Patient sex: F
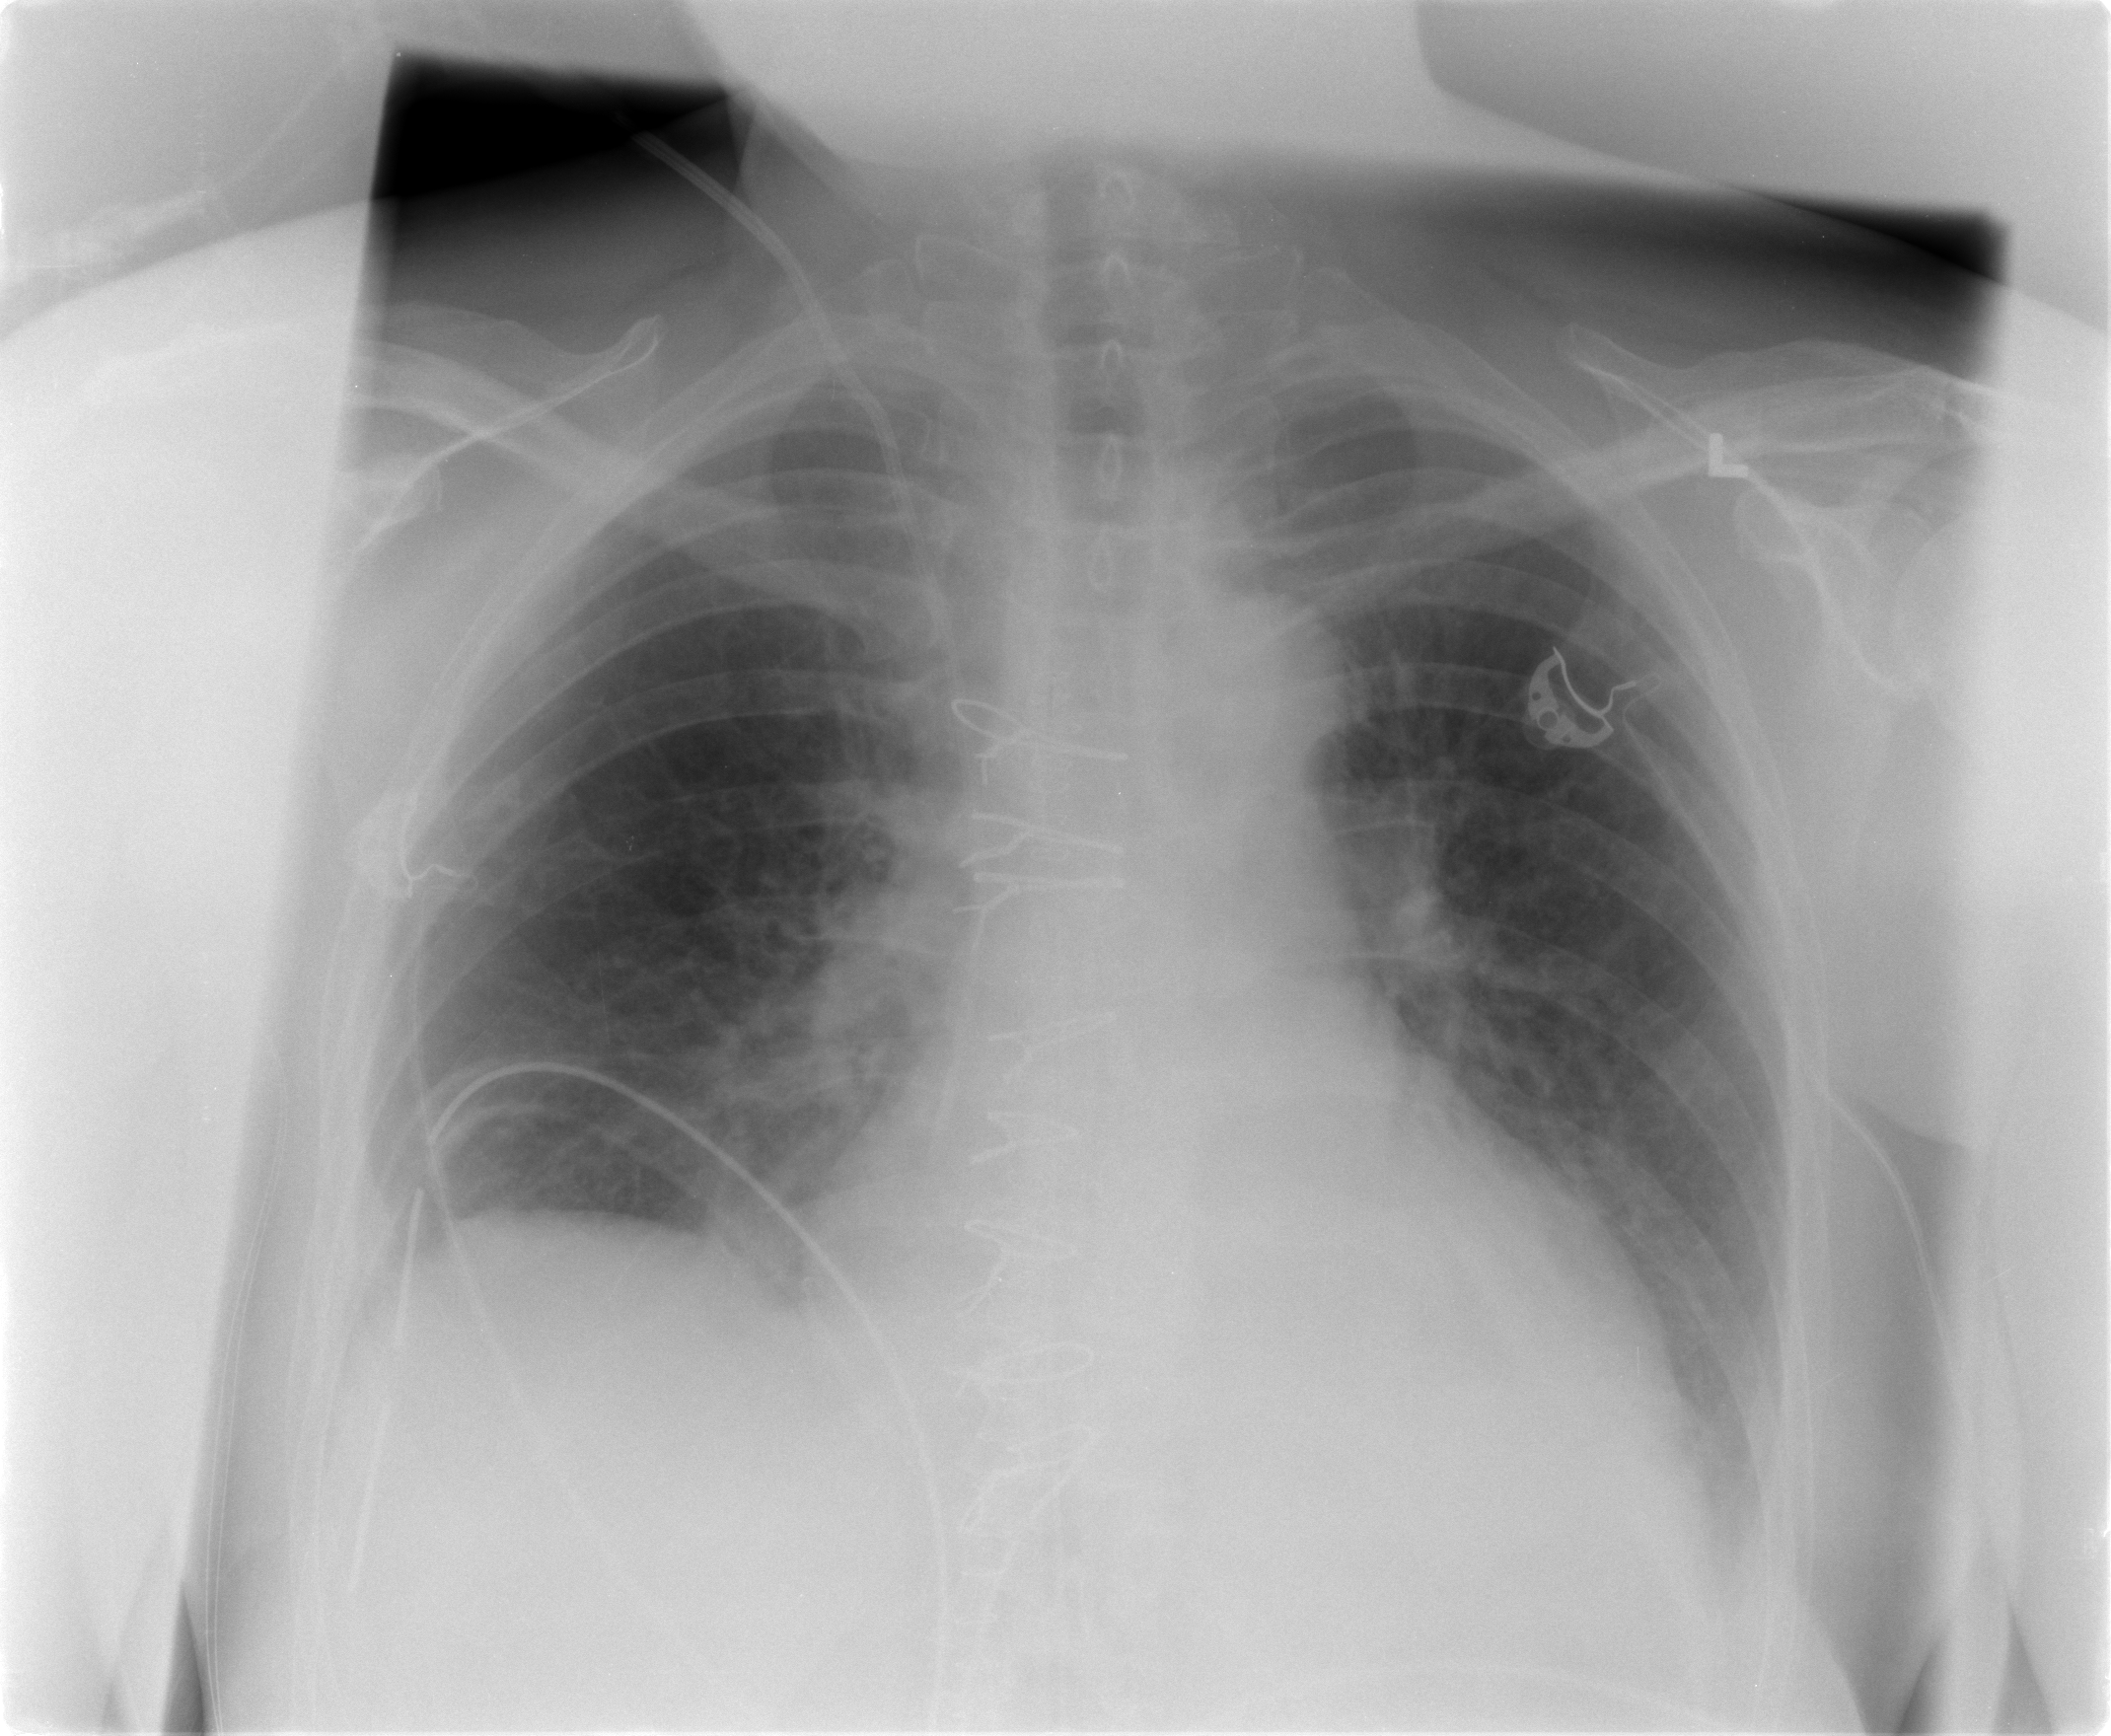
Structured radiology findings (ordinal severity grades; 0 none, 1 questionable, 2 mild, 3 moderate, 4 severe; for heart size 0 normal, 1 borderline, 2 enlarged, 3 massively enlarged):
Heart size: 2
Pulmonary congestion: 1
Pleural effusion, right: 1
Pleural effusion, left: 1
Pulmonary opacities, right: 0
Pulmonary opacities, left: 0
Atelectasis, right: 1
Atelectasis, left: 1